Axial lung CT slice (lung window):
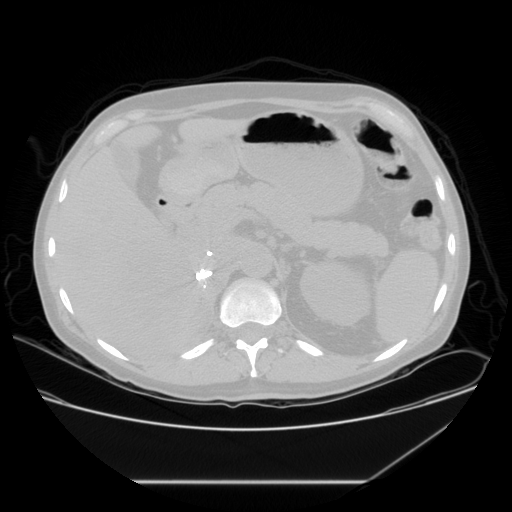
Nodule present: no